Question: Hi I want to skip some items from 'recyclerview'.

Here is the bit of code
item_Data.xml
'''
<LinearLayout
xmlns:android="http://schemas.android.com/apk/res/android"
android:orientation="vertical"
android:layout_width="match_parent"
android:layout_marginTop="10dp"
android:id="@+id/mainlayout"
android:layout_height="wrap_content">
<ImageView
android:visibility="gone"
android:id="@id/image"
android:layout_gravity="center"
android:layout_width="100dp"
android:layout_height="100dp" />
<TextView
android:visibility="gone"
android:textStyle="bold"
android:id="@id/title"
android:layout_gravity="center"
android:layout_width="wrap_content"
android:layout_height="wrap_content"
android:layout_marginBottom="10dp"
android:maxLength="15" />
'''
And recycler view is
'''
@Override
public void onBindViewHolder(final MovieViewHolder holder, final int position) {
String download= news.get((position)).getDownloadLinkForApkNew();
String desc_new = news.get(position).getApkJData();
if (download.isEmpty()==false && desc_new.isEmpty()==false) {
holder.movieTitle.setVisibility(View.VISIBLE);
holder.imageView.setVisibility(View.VISIBLE);
Picasso.with(context).load(news.get((position)).getBetterFeaturedImage().getSourceUrl()).into(holder.imageView);
holder.movieTitle.setText(news.get(position).getTitle().getRendered());
}
'''
I don't want the items that doesn't have download and desc_new. My logic works items are not visible but they leave there space. how can I remove the spaces between the items.
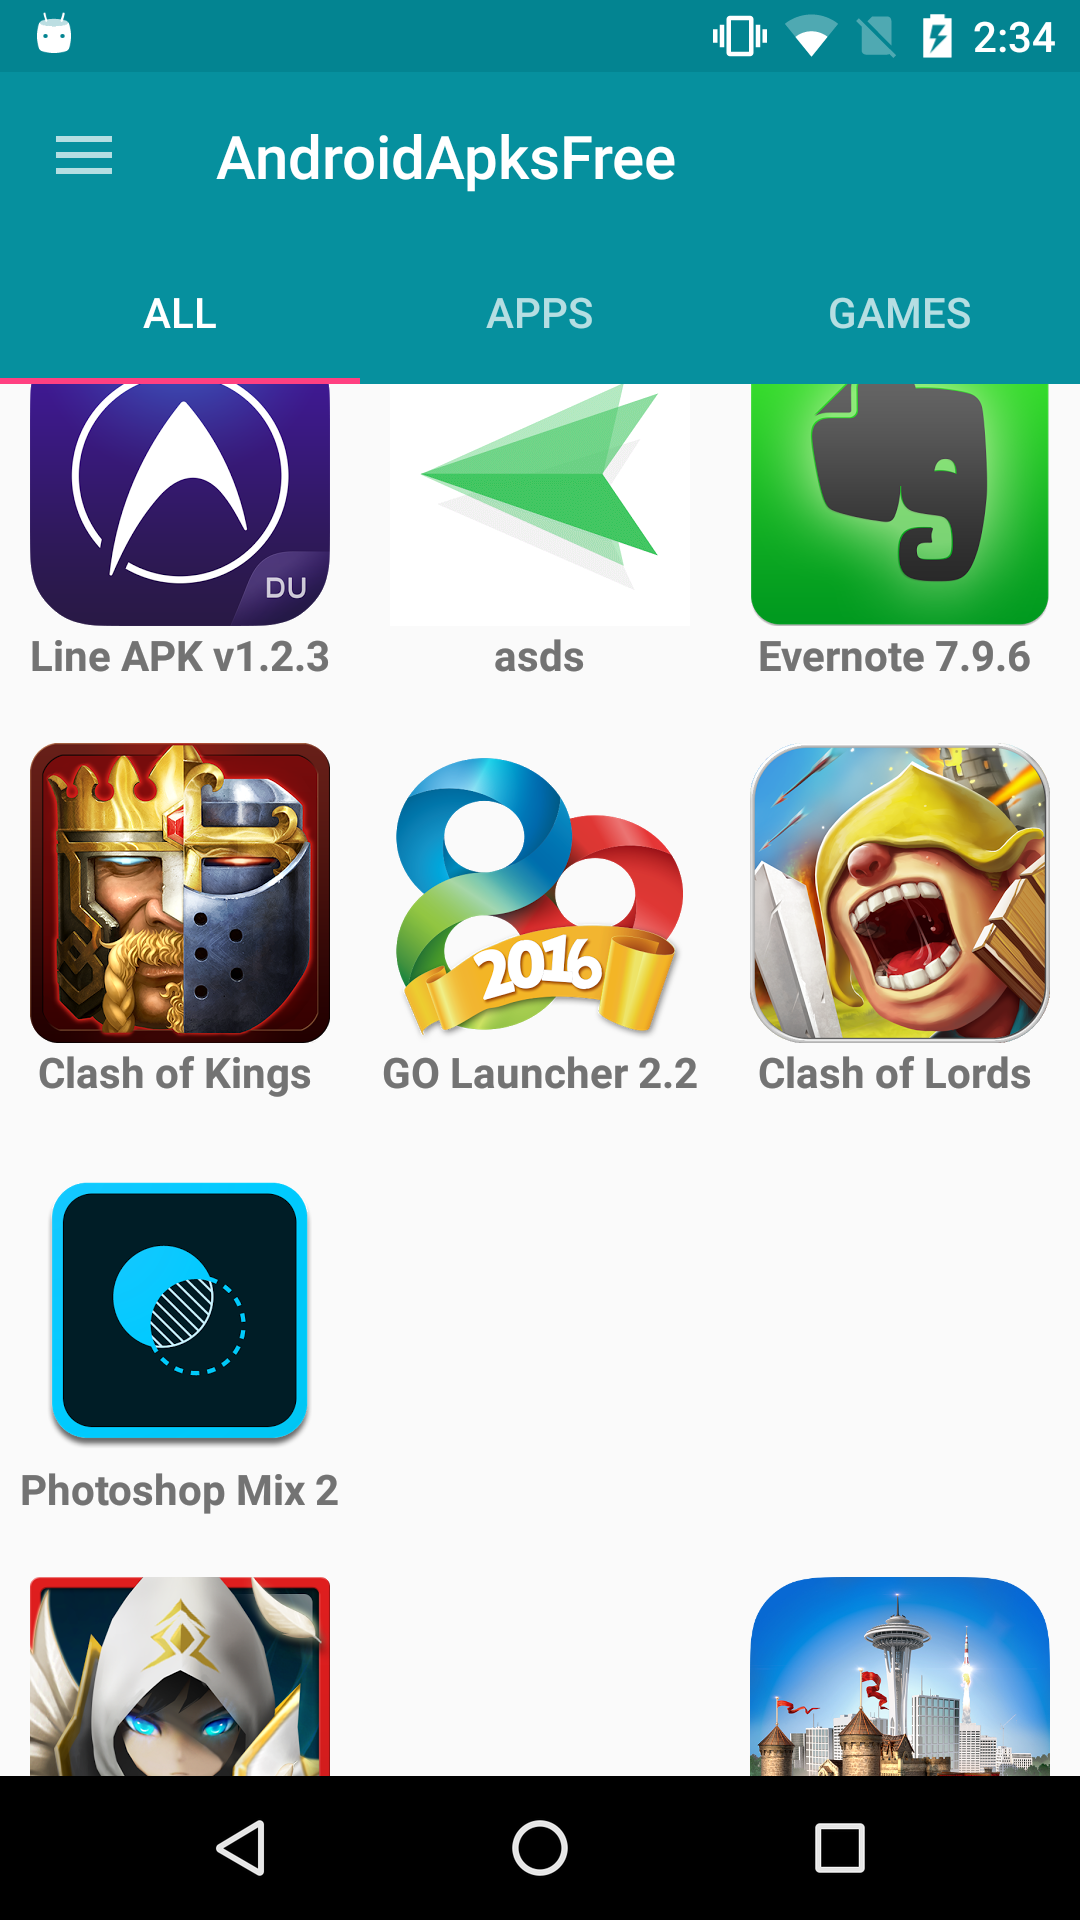
Answer: Lets go in depth as of how recycler view works
we have 2 functions onCreateView and onBindview. As the names of functions are quite self explaining onCreateView creates the view and onBindView takes the created view and binds data into it
now lets assume that entire view type is similar and you use an array of objects or cursor to populate the entire view.
so in bindView in order to fetch data you must have used either
'''
cursor.moveToPosition(position)
'''
or
'''
mList.get(position)
'''
as you can see that binding is happening based on the position that we get from onBindView arguments
'''
@Override
public void onBindViewHolder(RecyclerView.ViewHolder holder, final int position) {
//mList.get(position) or cursor.moveToPosition
}
'''
so you can use this knowledge to specifically skip binding of view
say you have a function which accepts postion as parameter and returns actual position as result
'''
private int getActualPostion(int position){
//your logic to skip the given postion
//say if(position == 4){return postion+2}
}
'''
so you can implement something like this
'''
@Override
public void onBindViewHolder(RecyclerView.ViewHolder holder, final int position) {
mList.get(getActualPosition(position));
}
'''
this will allow you to skip those view which are not to be shown
finally in method getCount which is used by recycler view to decide the number of views
'''
@Override
public int getItemCount() {
//foreach in array { if(already downloaded) i++}
// return array.size - i
}
'''
I hope this helps
this will also give your more flexibility in a way that u may add more filters and use same dataset ... skip views more easily